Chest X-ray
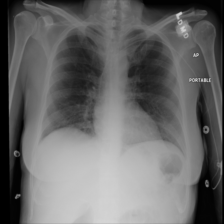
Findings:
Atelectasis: negative
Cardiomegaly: negative
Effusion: negative
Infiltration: positive
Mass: negative
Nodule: negative
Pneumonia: negative
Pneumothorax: negative
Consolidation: negative
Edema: positive
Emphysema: negative
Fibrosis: negative
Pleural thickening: negative
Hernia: negative